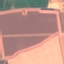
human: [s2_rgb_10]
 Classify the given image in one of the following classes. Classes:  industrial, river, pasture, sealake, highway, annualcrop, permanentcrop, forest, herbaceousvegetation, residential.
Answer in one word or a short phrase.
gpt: AnnualCrop